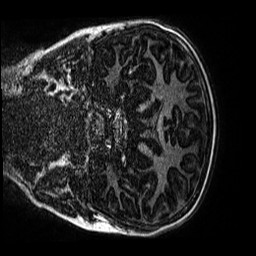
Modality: MP2RAGE
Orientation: coronal
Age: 12
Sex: male
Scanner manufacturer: siemens
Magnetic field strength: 3 T
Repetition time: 4 s
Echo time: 0.00299 s